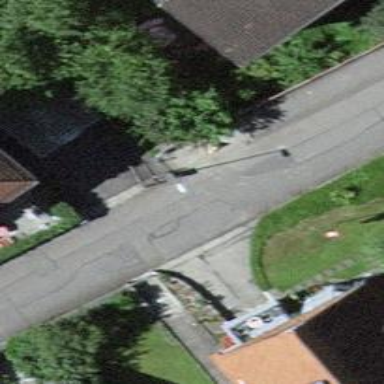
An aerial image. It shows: Kerb barrier.